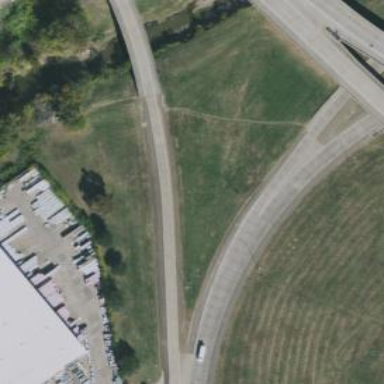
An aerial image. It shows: Trunk link highway.